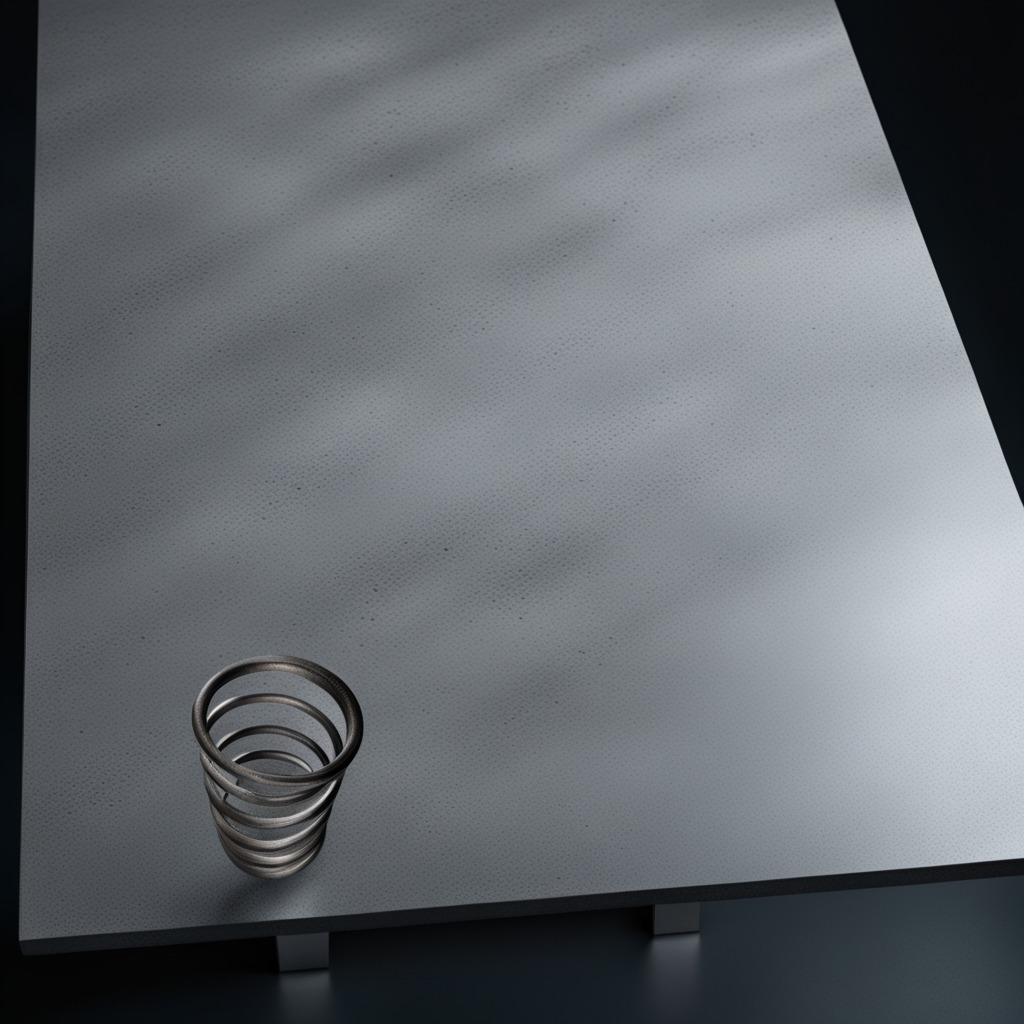
A coiled metal spring is lying on the clean granite table inside a workshop at night.